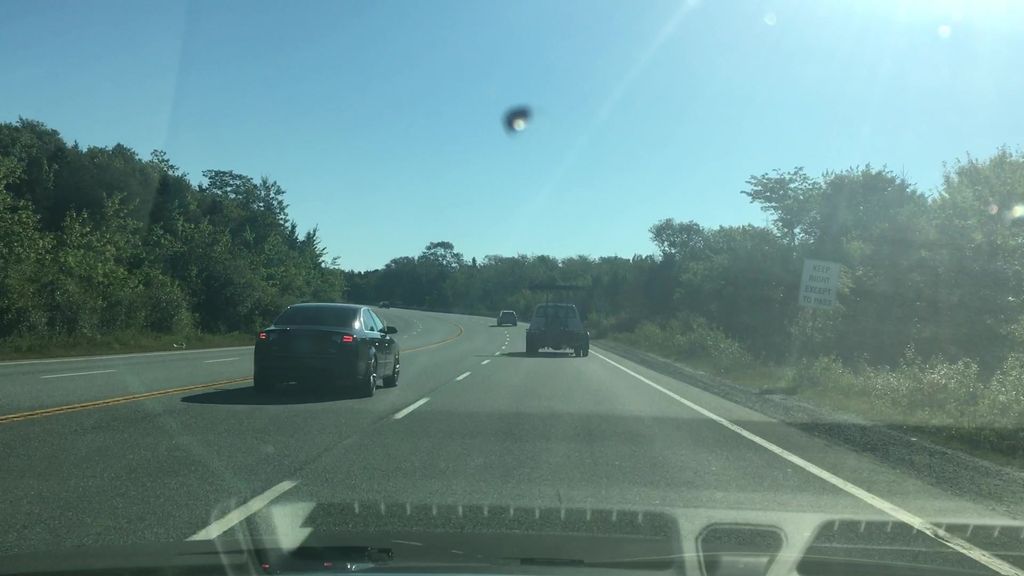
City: halifax